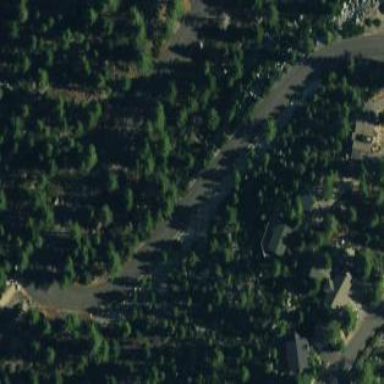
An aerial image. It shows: Evergreen needle-leaved forest.